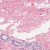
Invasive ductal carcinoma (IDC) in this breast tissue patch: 0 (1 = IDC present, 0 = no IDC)